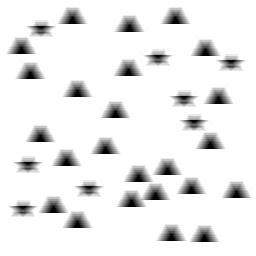
Squares: 0
Triangles: 24
Stars: 8
Total shapes: 32